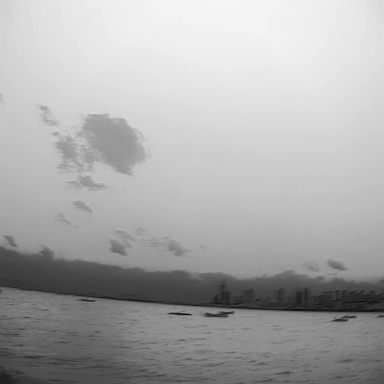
There are five bulk_carriers in the infrared image.